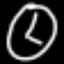
Label: clock